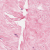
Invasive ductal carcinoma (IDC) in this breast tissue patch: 0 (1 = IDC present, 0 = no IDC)